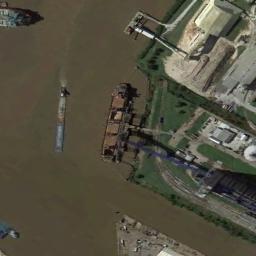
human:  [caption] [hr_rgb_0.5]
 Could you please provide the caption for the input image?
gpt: There are many buildings of different shapes and sizes beside the ships .

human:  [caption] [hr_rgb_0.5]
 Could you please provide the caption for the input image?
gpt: The ship docked at the dock is next to a moving boat and some buildings are on the bank .

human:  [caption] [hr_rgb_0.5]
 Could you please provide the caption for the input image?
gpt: There is a ship on the shore next to buildings and grass .

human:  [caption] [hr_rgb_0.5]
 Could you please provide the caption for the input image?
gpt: Two bulk carriers are docked at the dock, One is on the river, And there are transfer machines on the dock that are carrying bulk cargo .

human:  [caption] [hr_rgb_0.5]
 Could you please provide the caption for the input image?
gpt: The brown ship is at the harbor beside some buildings and lawns .